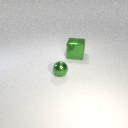
large green metal cube to the right of small green metal sphere